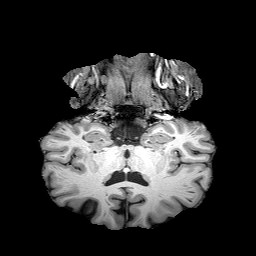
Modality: T1w
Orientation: sagittal
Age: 59
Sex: female
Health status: healthy